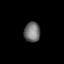
Tissue: lung
Cell type: Epithelial cells
Senescence score: 0.6535
Nuclear area (px): 320
Mean DAPI intensity: 111.816